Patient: sex M, age 33
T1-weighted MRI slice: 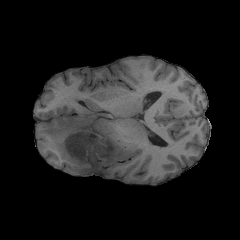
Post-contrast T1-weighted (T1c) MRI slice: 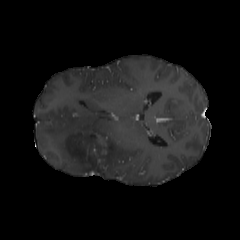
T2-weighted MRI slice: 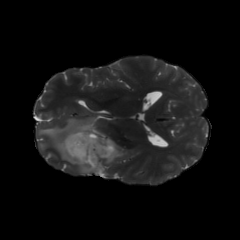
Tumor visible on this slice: yes
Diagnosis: Astrocytoma, IDH-mutant
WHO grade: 4